Interaction volume radius: 5 \u00c5
Interaction volume height: 15 \u00c5
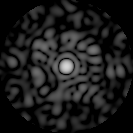
Disorder parameter: 0.8374